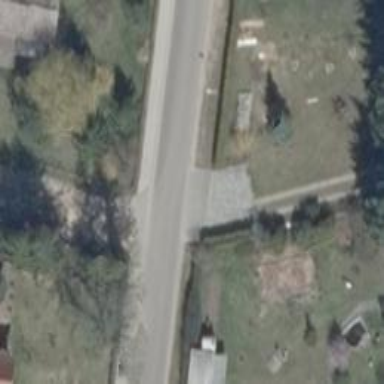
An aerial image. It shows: Driveway with sandy surface.